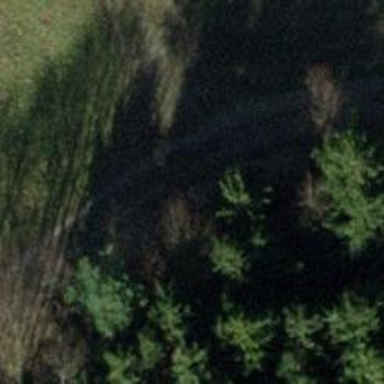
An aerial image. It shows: Track road.